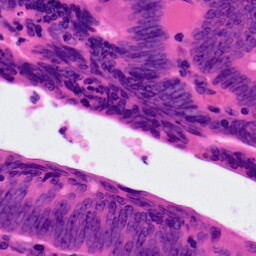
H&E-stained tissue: Colon